Interaction volume radius: 5 \u00c5
Interaction volume height: 30 \u00c5
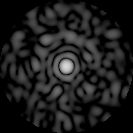
Disorder parameter: 0.8478